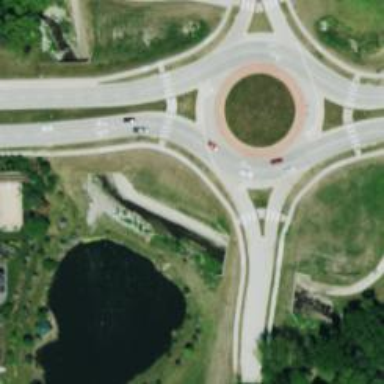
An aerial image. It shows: Secondary road leading to roundabout.